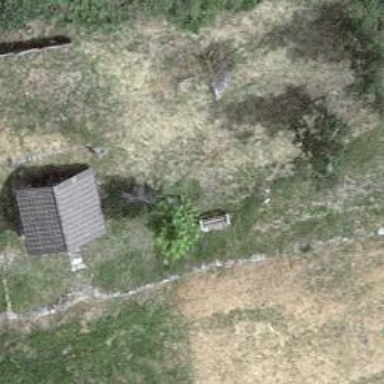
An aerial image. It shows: Bench.